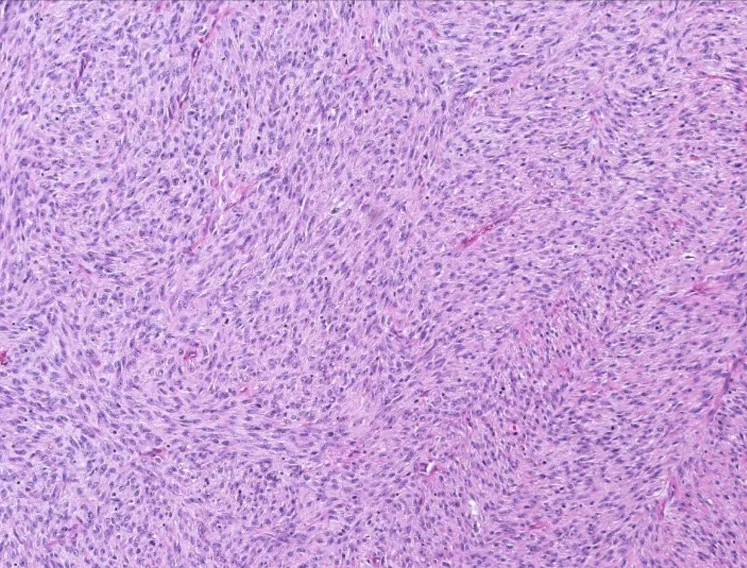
Intermediate power view. Areas of high cellularity with spindle cells arranged in short intersecting fascicles (H&E x10).
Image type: pathology (h&e)